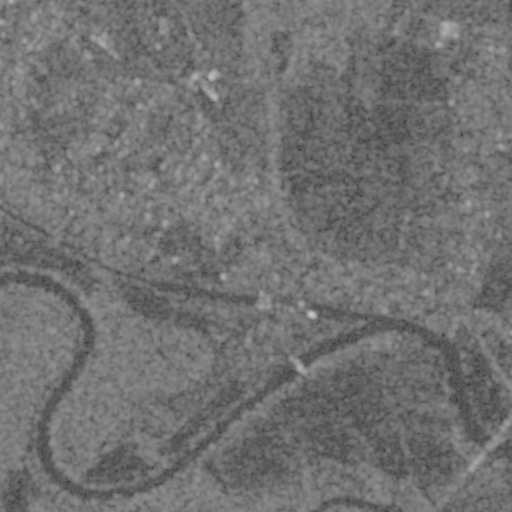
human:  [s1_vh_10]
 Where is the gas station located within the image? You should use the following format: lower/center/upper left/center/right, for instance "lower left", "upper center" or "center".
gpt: The gas station is located in the upper left of the image.
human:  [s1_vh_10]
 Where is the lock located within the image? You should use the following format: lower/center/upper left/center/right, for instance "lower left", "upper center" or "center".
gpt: The lock is located in the center of the image.
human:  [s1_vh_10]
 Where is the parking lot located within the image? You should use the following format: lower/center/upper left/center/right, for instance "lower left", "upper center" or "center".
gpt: The parking lot is located in the upper left of the image.
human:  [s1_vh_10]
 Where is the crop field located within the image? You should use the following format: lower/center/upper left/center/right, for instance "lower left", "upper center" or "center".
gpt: There is no crop field in the image.

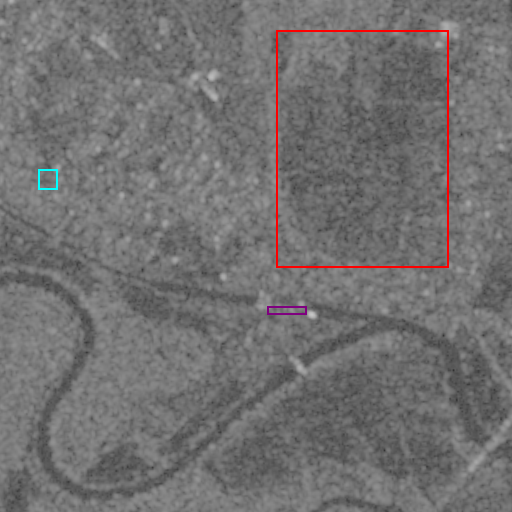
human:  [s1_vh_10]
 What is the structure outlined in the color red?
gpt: The structure outlined in red is a crop field.
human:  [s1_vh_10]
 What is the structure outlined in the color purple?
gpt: The structure outlined in purple is a lock.
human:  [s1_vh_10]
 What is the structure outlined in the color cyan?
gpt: The structure outlined in cyan is a park.
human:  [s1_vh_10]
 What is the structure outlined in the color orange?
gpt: There is no orange outline.